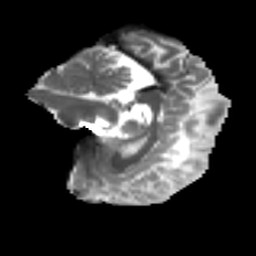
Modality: T2w
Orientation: sagittal
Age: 40
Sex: female
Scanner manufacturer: ge
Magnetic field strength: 3 T
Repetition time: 7.8 s
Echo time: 0.0606 s